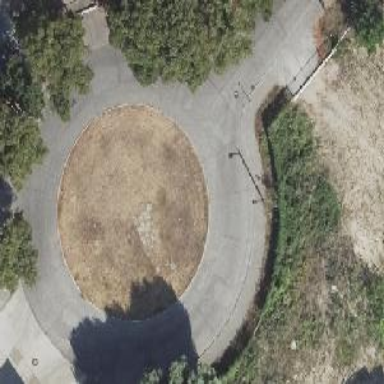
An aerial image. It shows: Residential road with sett surface leading to roundabout junction.